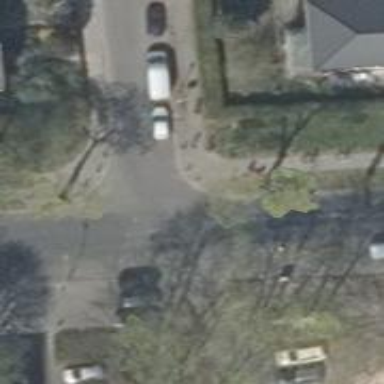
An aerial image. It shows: Sidewalk.